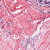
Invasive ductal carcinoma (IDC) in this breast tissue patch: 0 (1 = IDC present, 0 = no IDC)